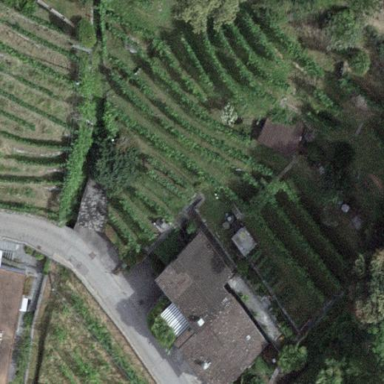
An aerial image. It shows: Beautiful vineyard in the countryside.